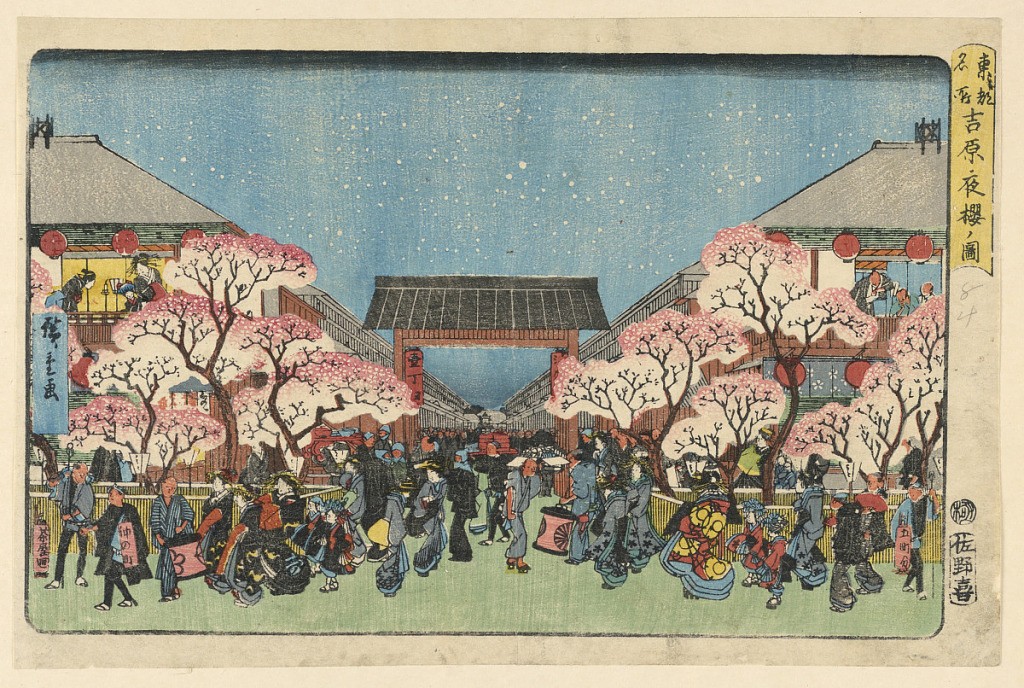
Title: New Years At the Temple
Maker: Ando Hiroshige, Japanese, 1797–1858
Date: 1797-1858
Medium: Woodblock print in colored ink on paper
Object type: Print
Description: This New Years' scene is a mad dash to get to the shrine and Temple for the yearly tradition in order to have a great new year. Thousands of people swarm in the middle of winter to pay their respects, make wishes, pray for good health and safety, and overall have good blessings for the upcoming year. Hiroshige decorates the scene with unrealistic cherry blossoms but gives it a cheery and celebratory backdrop.